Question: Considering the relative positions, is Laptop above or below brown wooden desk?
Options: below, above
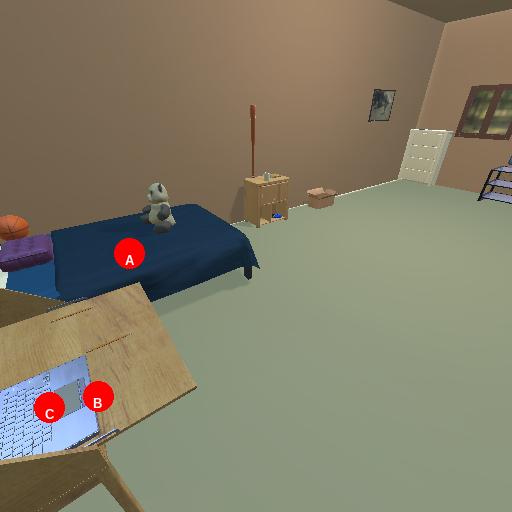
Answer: below